Question: I'm new to FMDB and I'm following <URL>. I create the database in terminal. I'm having a problem after I add my database to xcode and compile. It is not automatically in UTF-8. There are weird characters so there are lots of errors and it won't compile. Here's a screenshot:
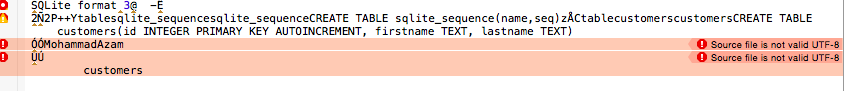
Answer: SQLite is a binary format, and as such, you won't be able to view it or compile it in Xcode. Instead, you want to make sure it is treated as a resource like images. Make sure it's copied to your resources folder as well.
FMDB + SQLite does UTF-8 just fine- but the Xcode editor isn't the way to view it (you'll have to get at its contents pragmatically).